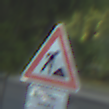
Verkehrszeichen: Arbeitsstelle
Zusatzzeichen unten: HinweiseAufGefahrenDurchVerbaleAngabe6
Umgebung: Outdoor, Suburban
Tageszeit: SunriseSunset
Wetter: PartlyCloudy
Licht: Natural
Jahreszeit: NotSpecified
Kontrast: MediumContrast